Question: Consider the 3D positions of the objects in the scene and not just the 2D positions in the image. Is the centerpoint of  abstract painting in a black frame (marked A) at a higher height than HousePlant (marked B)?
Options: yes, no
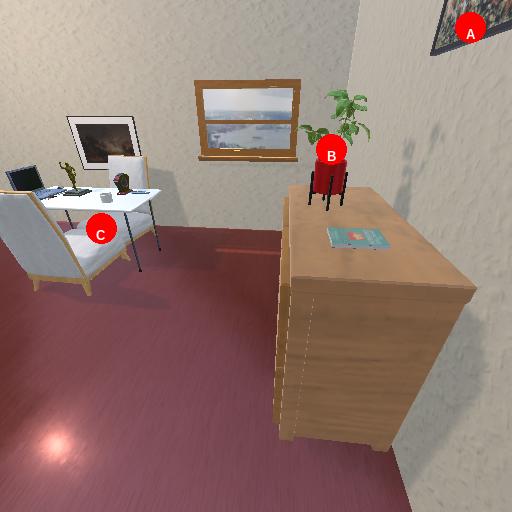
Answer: yes